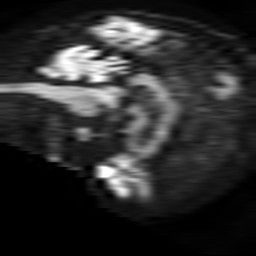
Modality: TRACE
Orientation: sagittal
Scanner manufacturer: philips
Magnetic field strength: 1.5 T
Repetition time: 4.6 s
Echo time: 0.0745 s